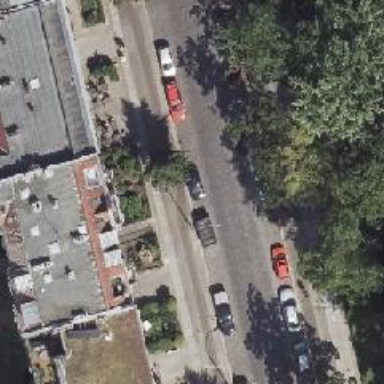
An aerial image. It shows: Residential road with separate sidewalks on both sides. There are parallel parking lanes on both sides and designated cycle tracks.